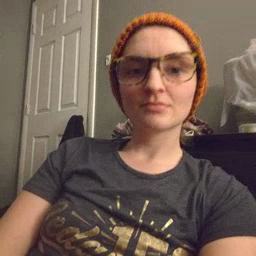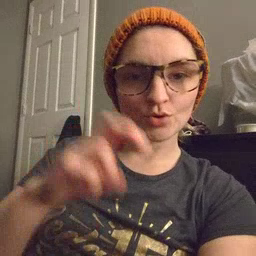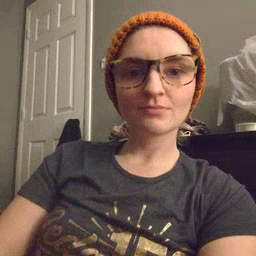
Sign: chair